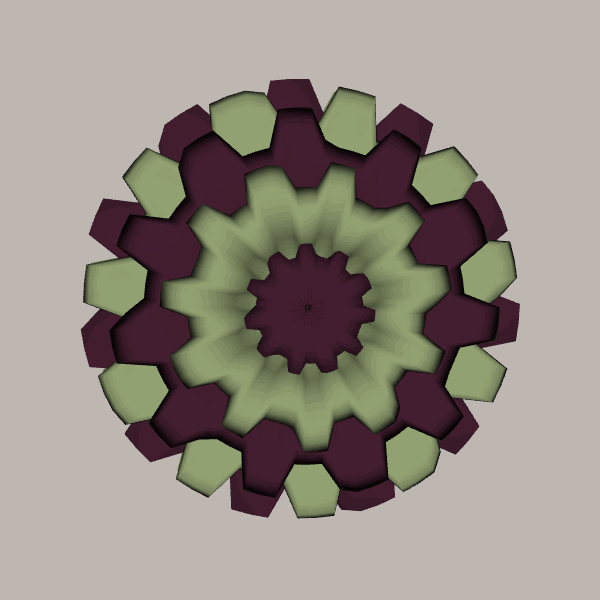
Background: light